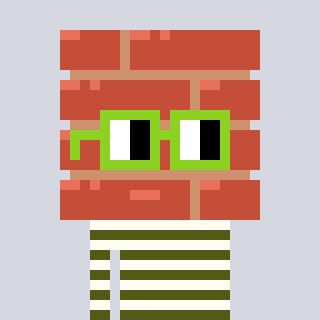
a pixel art character with square light green glasses, a wall-shaped head and a grayscale-colored body on a cool background